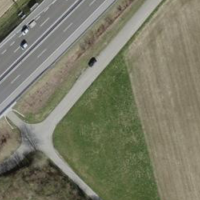
EUNIS habitat code: 57
Species observed at this site:
Milvus milvus
Corvus corone
Buteo buteo
Falco tinnunculus
Sturnus vulgaris
Milvus migrans